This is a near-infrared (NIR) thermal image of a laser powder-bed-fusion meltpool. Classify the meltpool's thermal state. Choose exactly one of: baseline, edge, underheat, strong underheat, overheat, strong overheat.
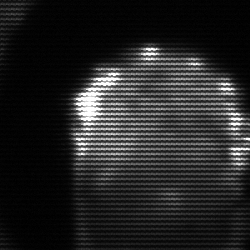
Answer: baseline